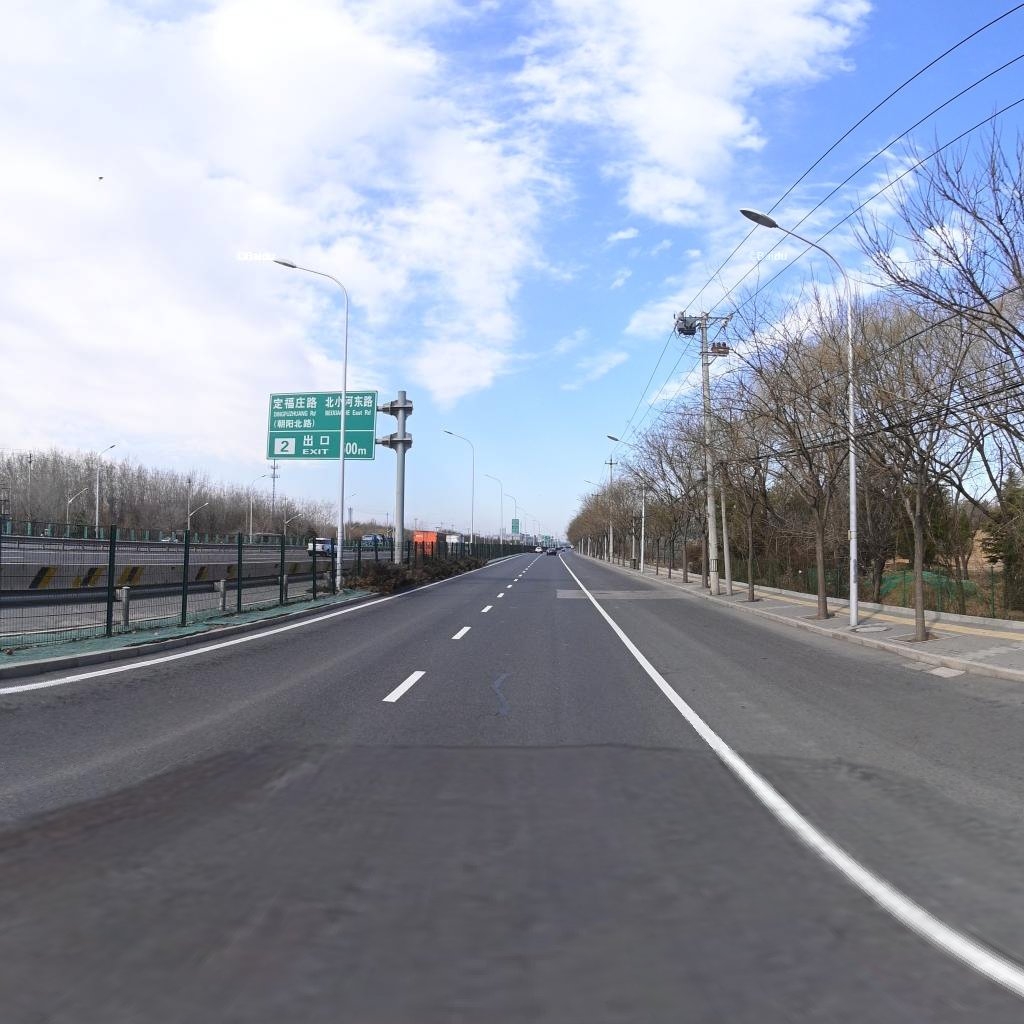
Region: Chaoyang
Road damage annotations: longitudinal patch